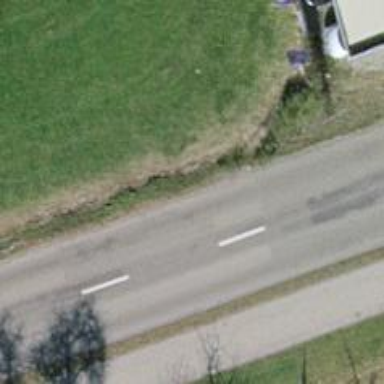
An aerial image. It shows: Tertiary road with track cycleway on the left.